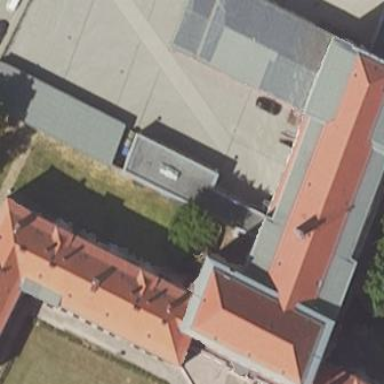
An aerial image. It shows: Building with black tar paper roof. The building part is red in color.